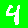
Digit: 4